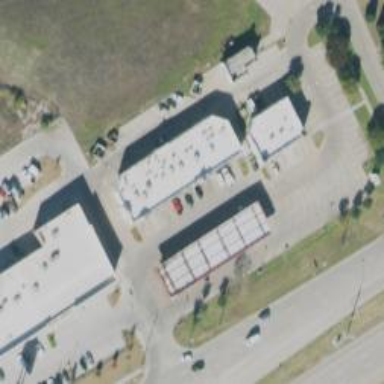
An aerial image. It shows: Convenience shop.